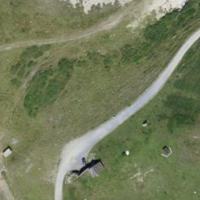
EUNIS habitat code: 26
Species observed at this site:
Vaccinium uliginosum
Parnassia palustris
Gentianella campestris